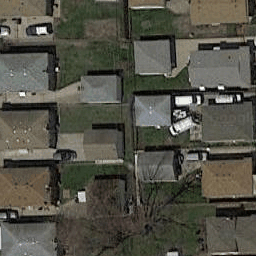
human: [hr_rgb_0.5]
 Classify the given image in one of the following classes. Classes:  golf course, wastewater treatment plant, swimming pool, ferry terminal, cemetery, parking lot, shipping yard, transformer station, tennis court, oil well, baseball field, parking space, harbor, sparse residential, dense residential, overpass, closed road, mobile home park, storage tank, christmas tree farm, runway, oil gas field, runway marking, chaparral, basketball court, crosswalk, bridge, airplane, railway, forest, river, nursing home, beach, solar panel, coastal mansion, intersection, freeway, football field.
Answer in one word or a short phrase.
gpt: dense residential